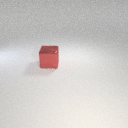
large red metal cube